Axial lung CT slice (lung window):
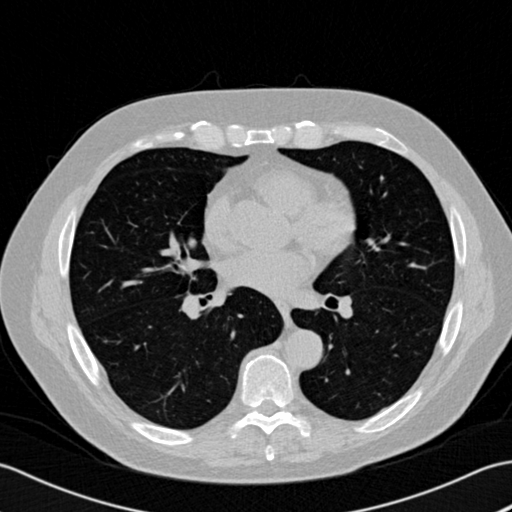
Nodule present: no